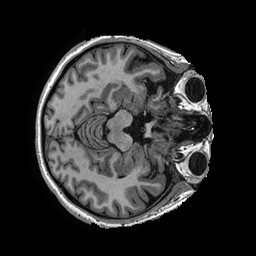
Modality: T1w
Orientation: axial
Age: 34
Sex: female
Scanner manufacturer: ge
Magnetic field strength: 3 T
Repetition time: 0.006952 s
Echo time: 0.00292 s